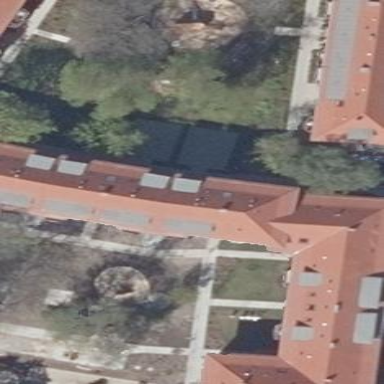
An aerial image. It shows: Historic beige apartment building with hipped red roof made of roof tiles.